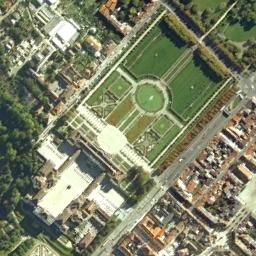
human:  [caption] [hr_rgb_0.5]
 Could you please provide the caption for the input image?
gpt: Many trees of different sizes are beside the palace .

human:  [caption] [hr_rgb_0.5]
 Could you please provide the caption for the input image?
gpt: The palace has some palaces and a big park and the palace is surrounded by some other buildings and a grove of trees .

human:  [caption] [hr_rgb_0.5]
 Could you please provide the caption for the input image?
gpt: One side of the palace is lush woods and the other is a residential area .

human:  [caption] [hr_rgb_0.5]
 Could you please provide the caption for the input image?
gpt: The palace is surrounded by buildings and trees .

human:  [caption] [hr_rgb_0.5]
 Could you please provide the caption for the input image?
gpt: There are some green trees and many brown buildings beside the palace .